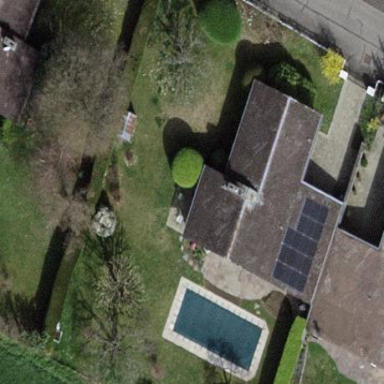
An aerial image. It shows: Garden surrounded by fence.